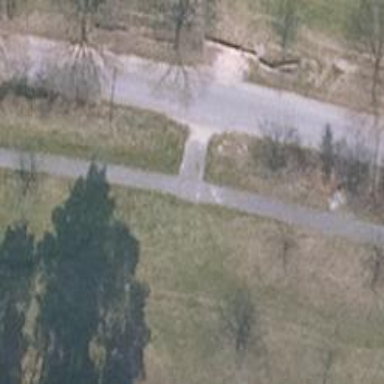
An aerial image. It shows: Asphalt track with grade1 tracktype.